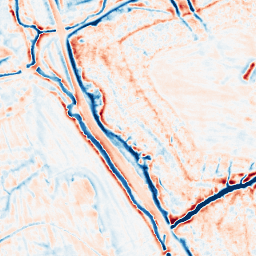
Category: edge_preserving
Decomposition family: bilateral
Decomposition parameters: d: 15
sigma_color: 50
sigma_space: 25
Upsampling method: bilinear
Upsampling parameters: scale: 4
Upsampling scale: 4